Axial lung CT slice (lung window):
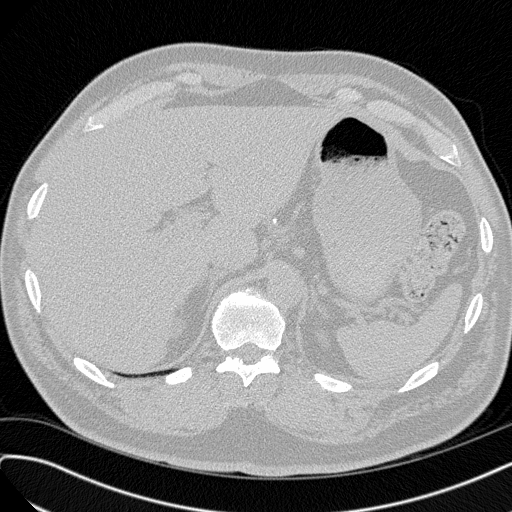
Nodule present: no